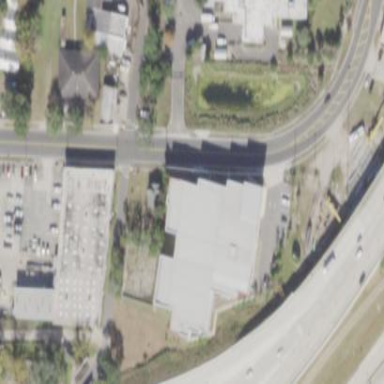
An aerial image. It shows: Building that serves as storage rental shop.